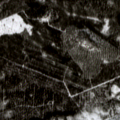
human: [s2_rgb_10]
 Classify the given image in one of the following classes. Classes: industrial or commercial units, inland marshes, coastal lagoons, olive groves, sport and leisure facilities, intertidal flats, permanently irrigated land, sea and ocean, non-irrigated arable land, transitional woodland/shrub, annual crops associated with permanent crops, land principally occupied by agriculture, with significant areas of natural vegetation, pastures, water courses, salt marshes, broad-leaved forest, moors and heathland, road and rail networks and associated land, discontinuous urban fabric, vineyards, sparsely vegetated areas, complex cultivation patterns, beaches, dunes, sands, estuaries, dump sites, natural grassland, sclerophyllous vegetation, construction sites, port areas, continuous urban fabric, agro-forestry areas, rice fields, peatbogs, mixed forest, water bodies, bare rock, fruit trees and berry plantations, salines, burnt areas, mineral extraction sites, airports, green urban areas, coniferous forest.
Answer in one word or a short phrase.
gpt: coniferous forest, mixed forest, transitional woodland/shrub